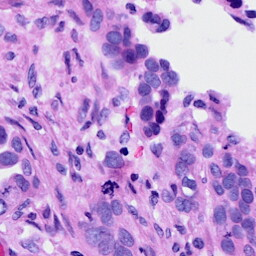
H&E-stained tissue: Ovarian